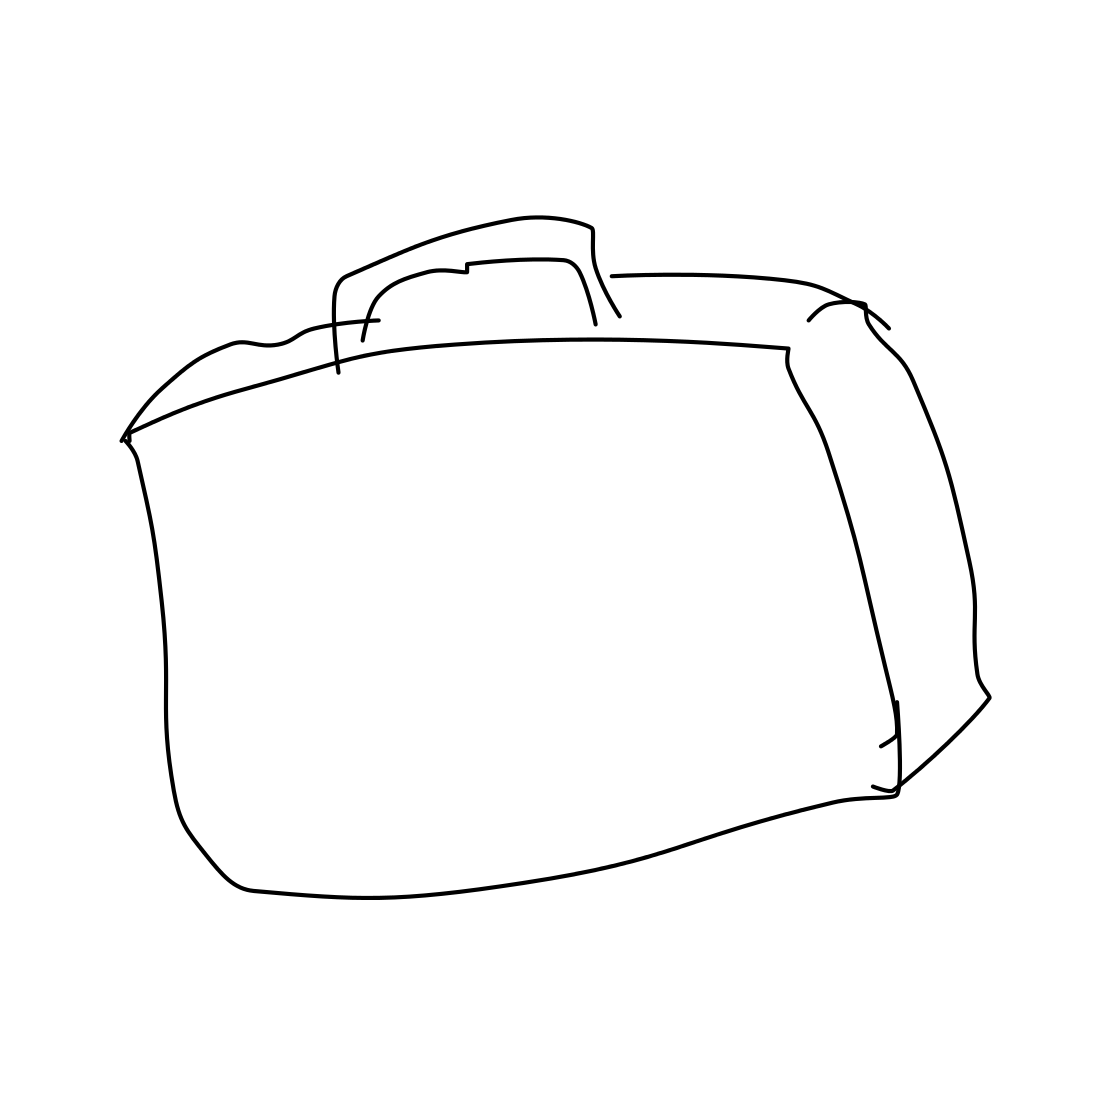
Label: suitcase